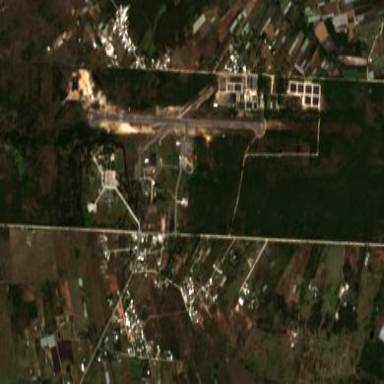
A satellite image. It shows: Military airfield classified as aerodrome.